Question: I am developing in Objective-C , and I want to show the image via 'http url' in 'AlertView' ?
I already get the image url like:'http://192.72.1.1/DCIM/100__DSC/SNAP0053.JPG' , and convert the 'NSURL' to 'NSString'. But I can not show the image in AlertView , it is empty.
The code for convert the url to NSString and show in AlertView is like the following:
'''
NSString *path = [url absoluteString];
NSData * imageData = [[NSData alloc] initWithContentsOfURL: [NSURL URLWithString: path]];
UIImage *Image=[UIImage imageWithData:imageData];
UIAlertView *alert = [[UIAlertView alloc] initWithTitle:@"Image" message:nil delegate:nil cancelButtonTitle:@"OK" otherButtonTitles:nil];
UIImageView *imageView = [[UIImageView alloc] init];
[imageView setImage:Image];
[alert addSubview:imageView];
[alert show];
'''
But the AlertView did not show any image like the following picture.

Did I missing something ?
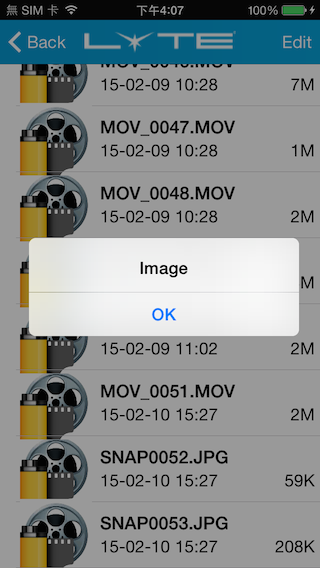
Answer: You cant add image in AlertView.
It was possible prior to iOS 7.
You can create a custom AlertView and add image to it.
Also check out this
<URL>